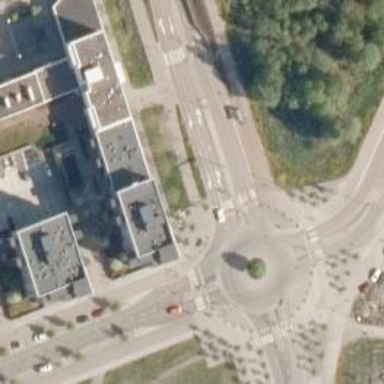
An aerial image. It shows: Marked road crossing with pedestrian island.